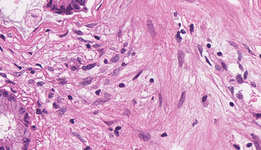
Tumor epithelial tissue: yes
Tumor-associated stroma tissue: yes
Normal tissue: no